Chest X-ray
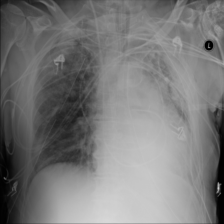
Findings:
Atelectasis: negative
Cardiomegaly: negative
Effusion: negative
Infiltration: negative
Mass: negative
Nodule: negative
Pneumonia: negative
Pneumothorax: positive
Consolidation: negative
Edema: negative
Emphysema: negative
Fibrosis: negative
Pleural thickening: negative
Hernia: negative